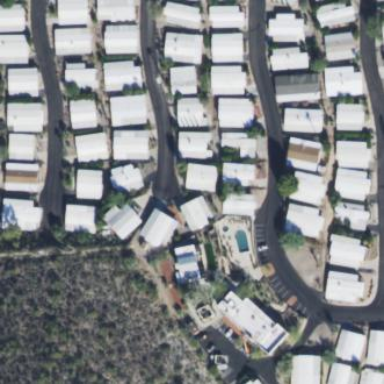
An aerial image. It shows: Residential area designated as trailer park.